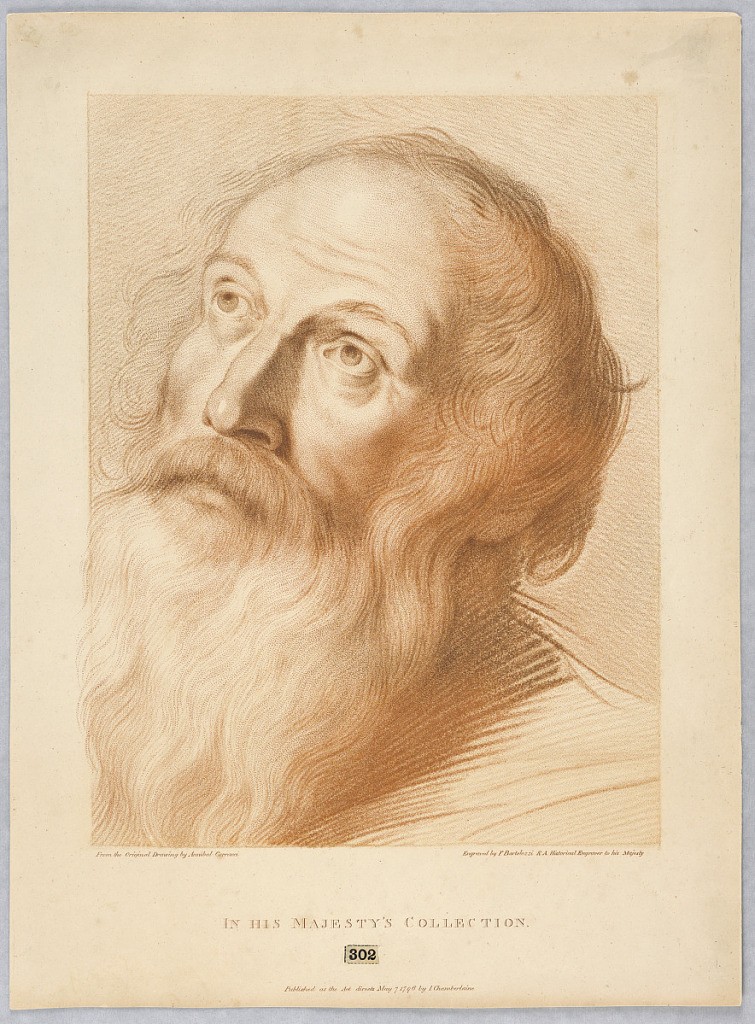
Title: An Old Man's Head
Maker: Francesco Bartolozzi, Italian, active England, 1727–1815
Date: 1796
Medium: Stipple with etching in sanguine and brown ink on white paper
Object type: Print
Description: Bearded man gazing upward, slightly turned to the left.